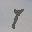
Label: 7